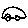
Label: car